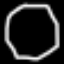
Label: octagon